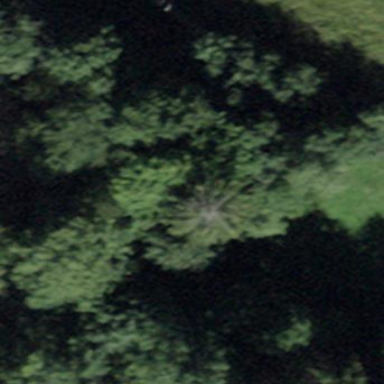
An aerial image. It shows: Forest area.